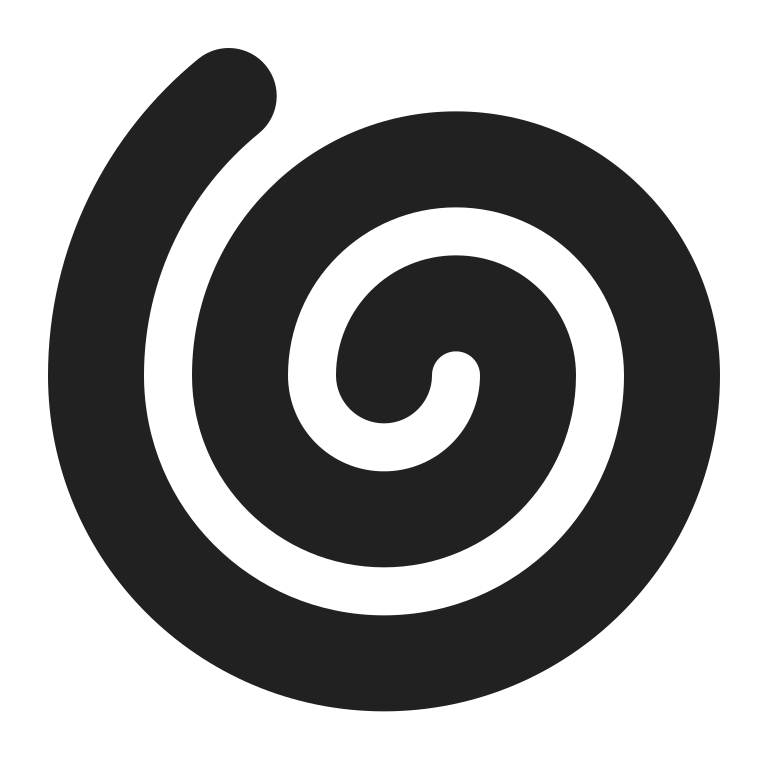
cyclone high contrast